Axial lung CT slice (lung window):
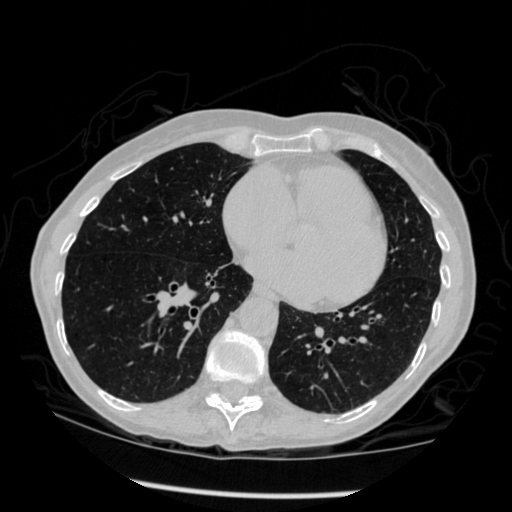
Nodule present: no